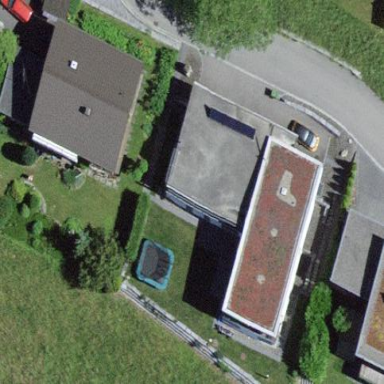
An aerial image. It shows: Building.